Question: I have data from char column. how to select max int from char column.
in this case, i want to select max from the red line in the picture

i want 02 as the max value.
i tried this:
'''
select MAX(RIGHT(kode_akun,5)) as kode from tbl_akun WHERE LEFT(kode_akun,9)='1.1.03.01'
'''
but i got 02.00 .
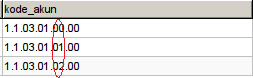
Answer: I think your query is right.
'''
Declare @tbl Table(
id INT ,
[group] Varchar(50),
value varchar(50)
)
INSERT INTO @tbl VALUES(1,'1.1.03.01.00.00',NULL)
INSERT INTO @tbl VALUES(2,'1.1.03.01.01.00',NULL)
INSERT INTO @tbl VALUES(3,'1.1.03.01.02.00',NULL)
Select MAX(RIGHT([group],5)) as kode from @tbl WHERE LEFT([group],9)='1.1.03.01'
'''
In this table got max value 2.0